Field crop: tomato
Growth stage: 1
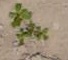
Species: portulaca